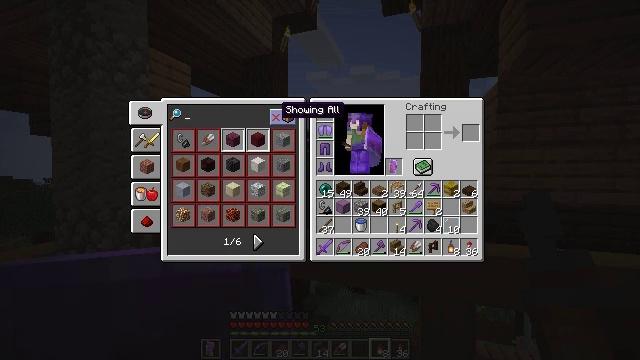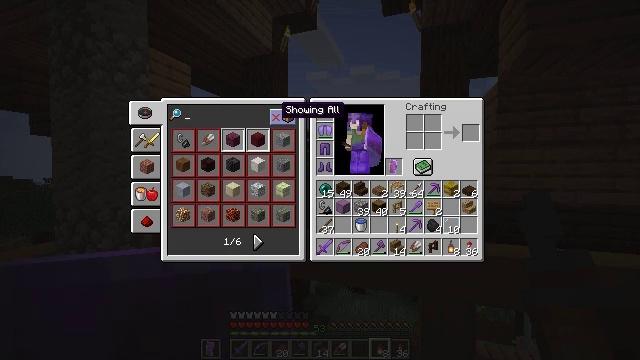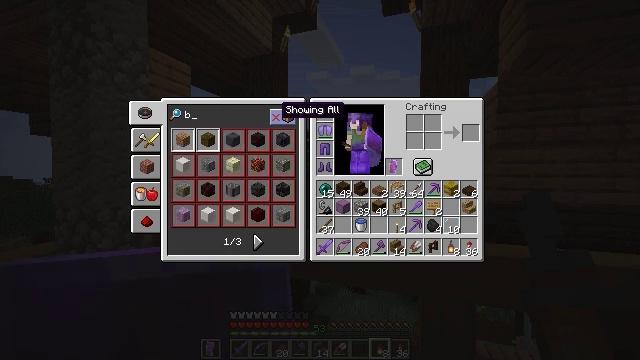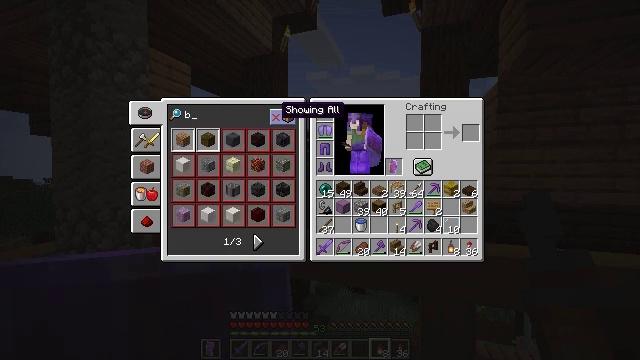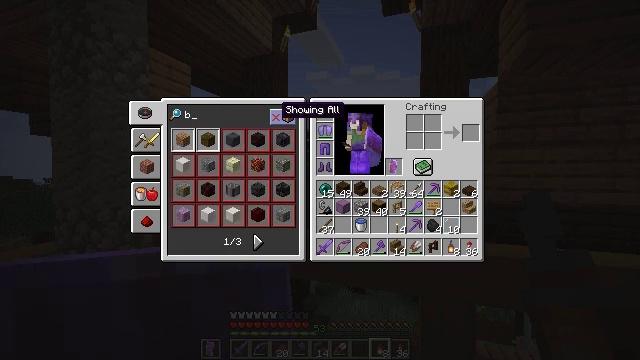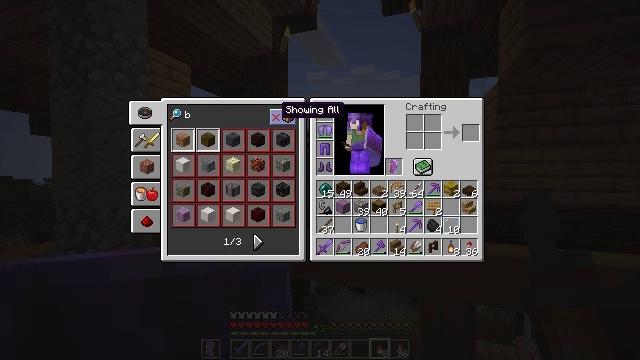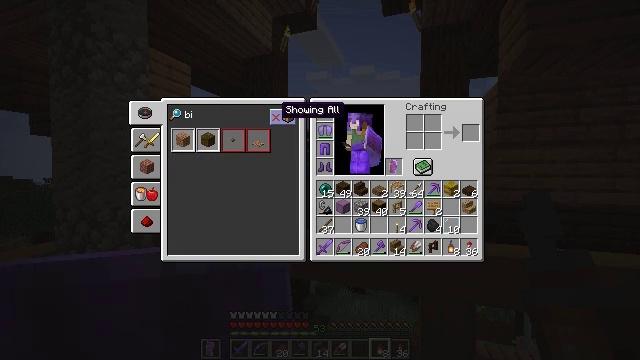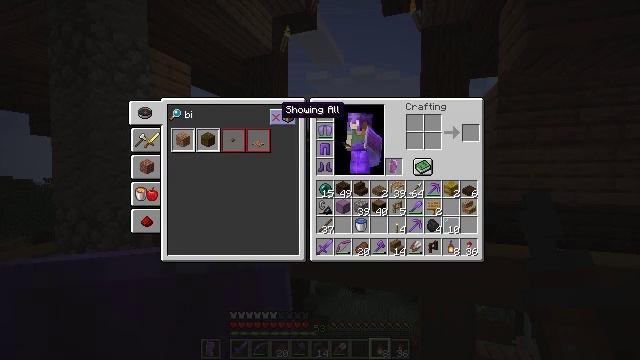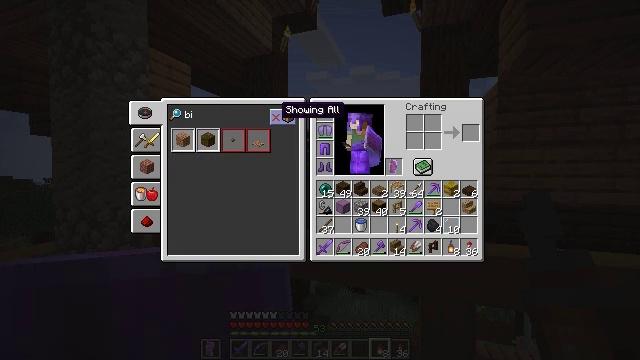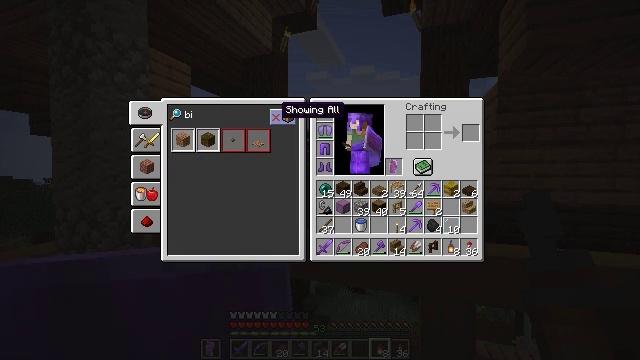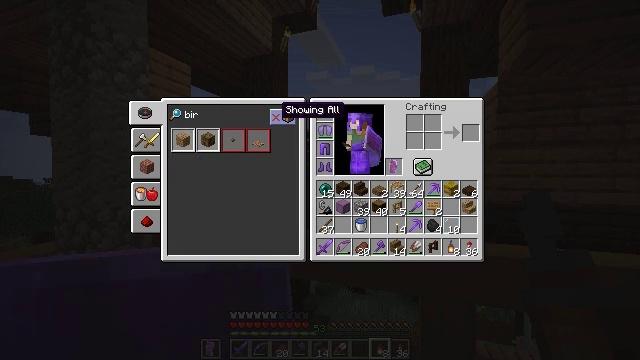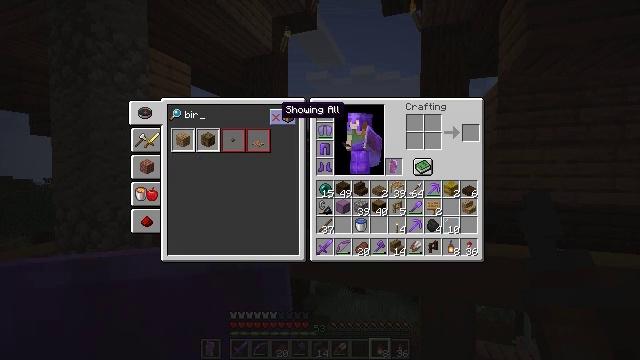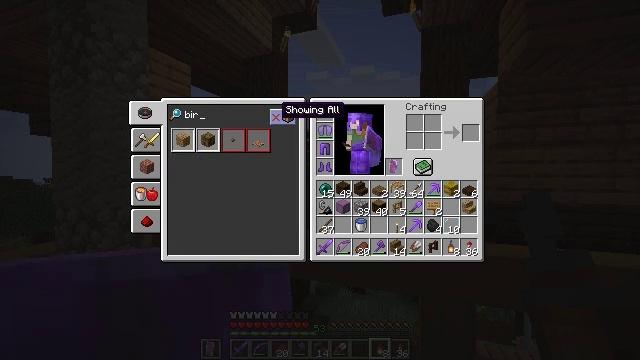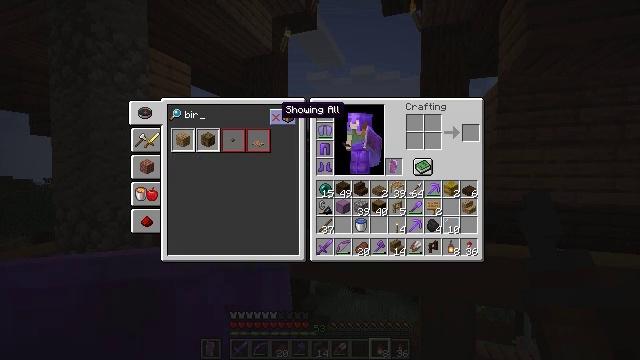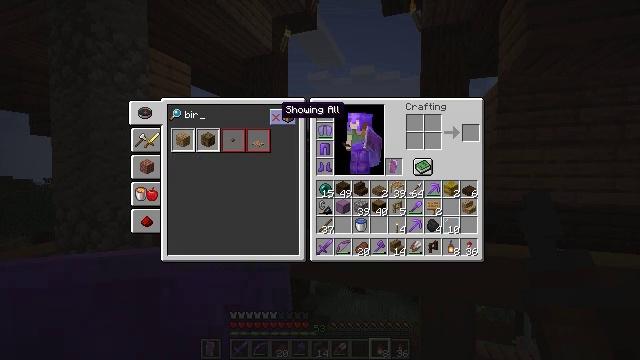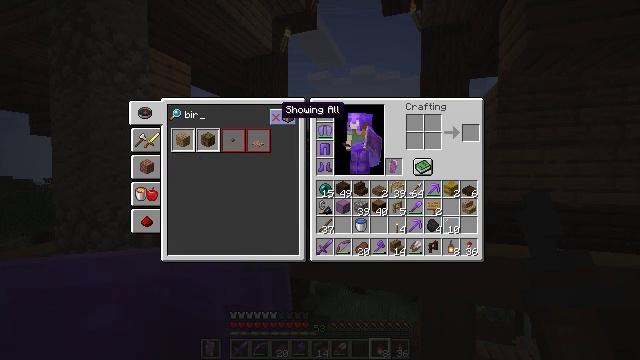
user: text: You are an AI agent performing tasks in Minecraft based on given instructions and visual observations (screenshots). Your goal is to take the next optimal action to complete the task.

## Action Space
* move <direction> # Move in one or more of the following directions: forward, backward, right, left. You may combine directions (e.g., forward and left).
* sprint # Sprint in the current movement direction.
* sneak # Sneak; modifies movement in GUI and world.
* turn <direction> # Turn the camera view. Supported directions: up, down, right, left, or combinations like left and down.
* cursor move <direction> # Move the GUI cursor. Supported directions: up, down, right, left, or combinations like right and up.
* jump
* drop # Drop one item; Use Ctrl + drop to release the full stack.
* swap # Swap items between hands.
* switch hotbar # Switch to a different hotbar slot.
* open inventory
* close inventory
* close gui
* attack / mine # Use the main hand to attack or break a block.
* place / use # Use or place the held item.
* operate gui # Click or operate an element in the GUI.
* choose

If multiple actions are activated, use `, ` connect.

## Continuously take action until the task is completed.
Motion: motion action
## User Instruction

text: Collect vines by mining them.
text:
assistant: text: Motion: no_op
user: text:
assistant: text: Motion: no_op
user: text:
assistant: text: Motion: no_op
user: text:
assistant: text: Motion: no_op
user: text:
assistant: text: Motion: no_op
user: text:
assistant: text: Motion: no_op
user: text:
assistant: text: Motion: no_op
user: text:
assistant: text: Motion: no_op
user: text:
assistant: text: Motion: no_op
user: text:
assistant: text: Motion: no_op
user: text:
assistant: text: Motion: no_op
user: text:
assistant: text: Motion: no_op
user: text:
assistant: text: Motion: no_op
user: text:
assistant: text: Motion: no_op
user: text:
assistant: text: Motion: no_op
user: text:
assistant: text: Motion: no_op
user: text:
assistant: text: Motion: no_op
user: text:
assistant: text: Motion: no_op
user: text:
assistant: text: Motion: no_op
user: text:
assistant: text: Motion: no_op
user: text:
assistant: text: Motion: no_op
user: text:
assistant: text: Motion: no_op
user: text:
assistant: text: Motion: no_op
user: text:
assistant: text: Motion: no_op
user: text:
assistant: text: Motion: no_op
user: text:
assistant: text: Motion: no_op
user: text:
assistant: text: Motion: no_op
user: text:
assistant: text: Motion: no_op
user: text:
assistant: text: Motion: no_op
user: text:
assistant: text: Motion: no_op